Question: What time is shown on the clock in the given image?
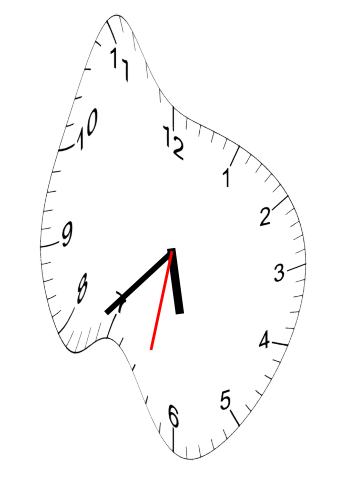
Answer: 05:37:32